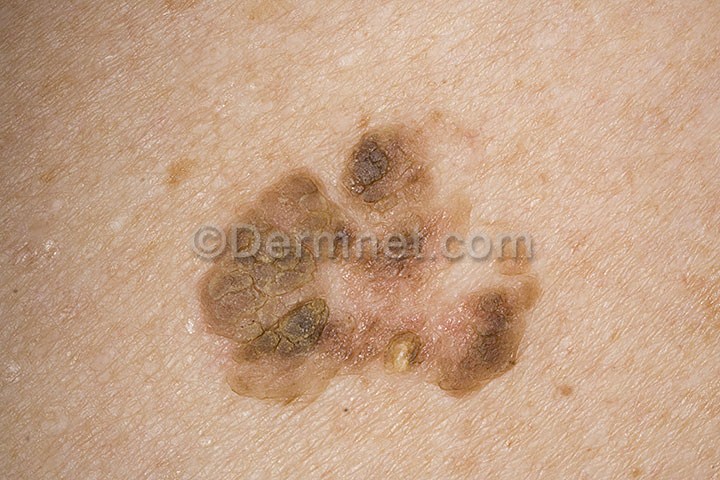
Disease: Seborrheic Keratoses and other Benign Tumors